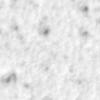
Label: no_change